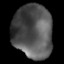
Tissue: lung
Cell type: Endothelial cells
Senescence score: 0.241
Nuclear area (px): 2072
Mean DAPI intensity: 83.643